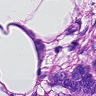
Metastatic tissue present: yes